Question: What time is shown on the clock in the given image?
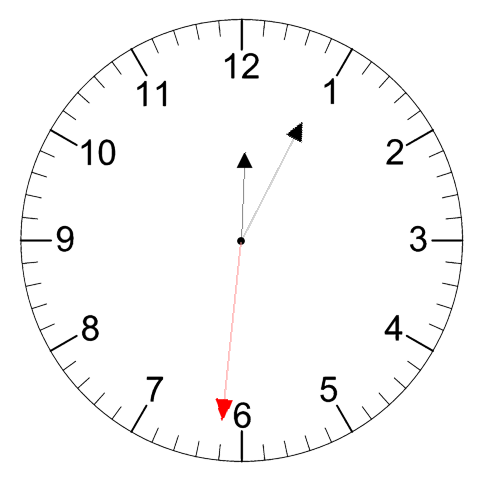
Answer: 12:04:31